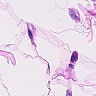
Metastatic tissue present: no